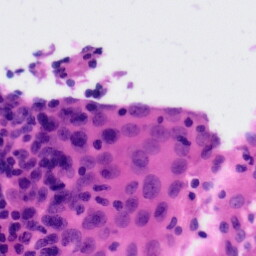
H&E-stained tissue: Tonsil